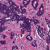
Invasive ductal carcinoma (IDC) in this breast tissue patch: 1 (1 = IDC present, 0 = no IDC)